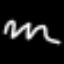
Label: squiggle